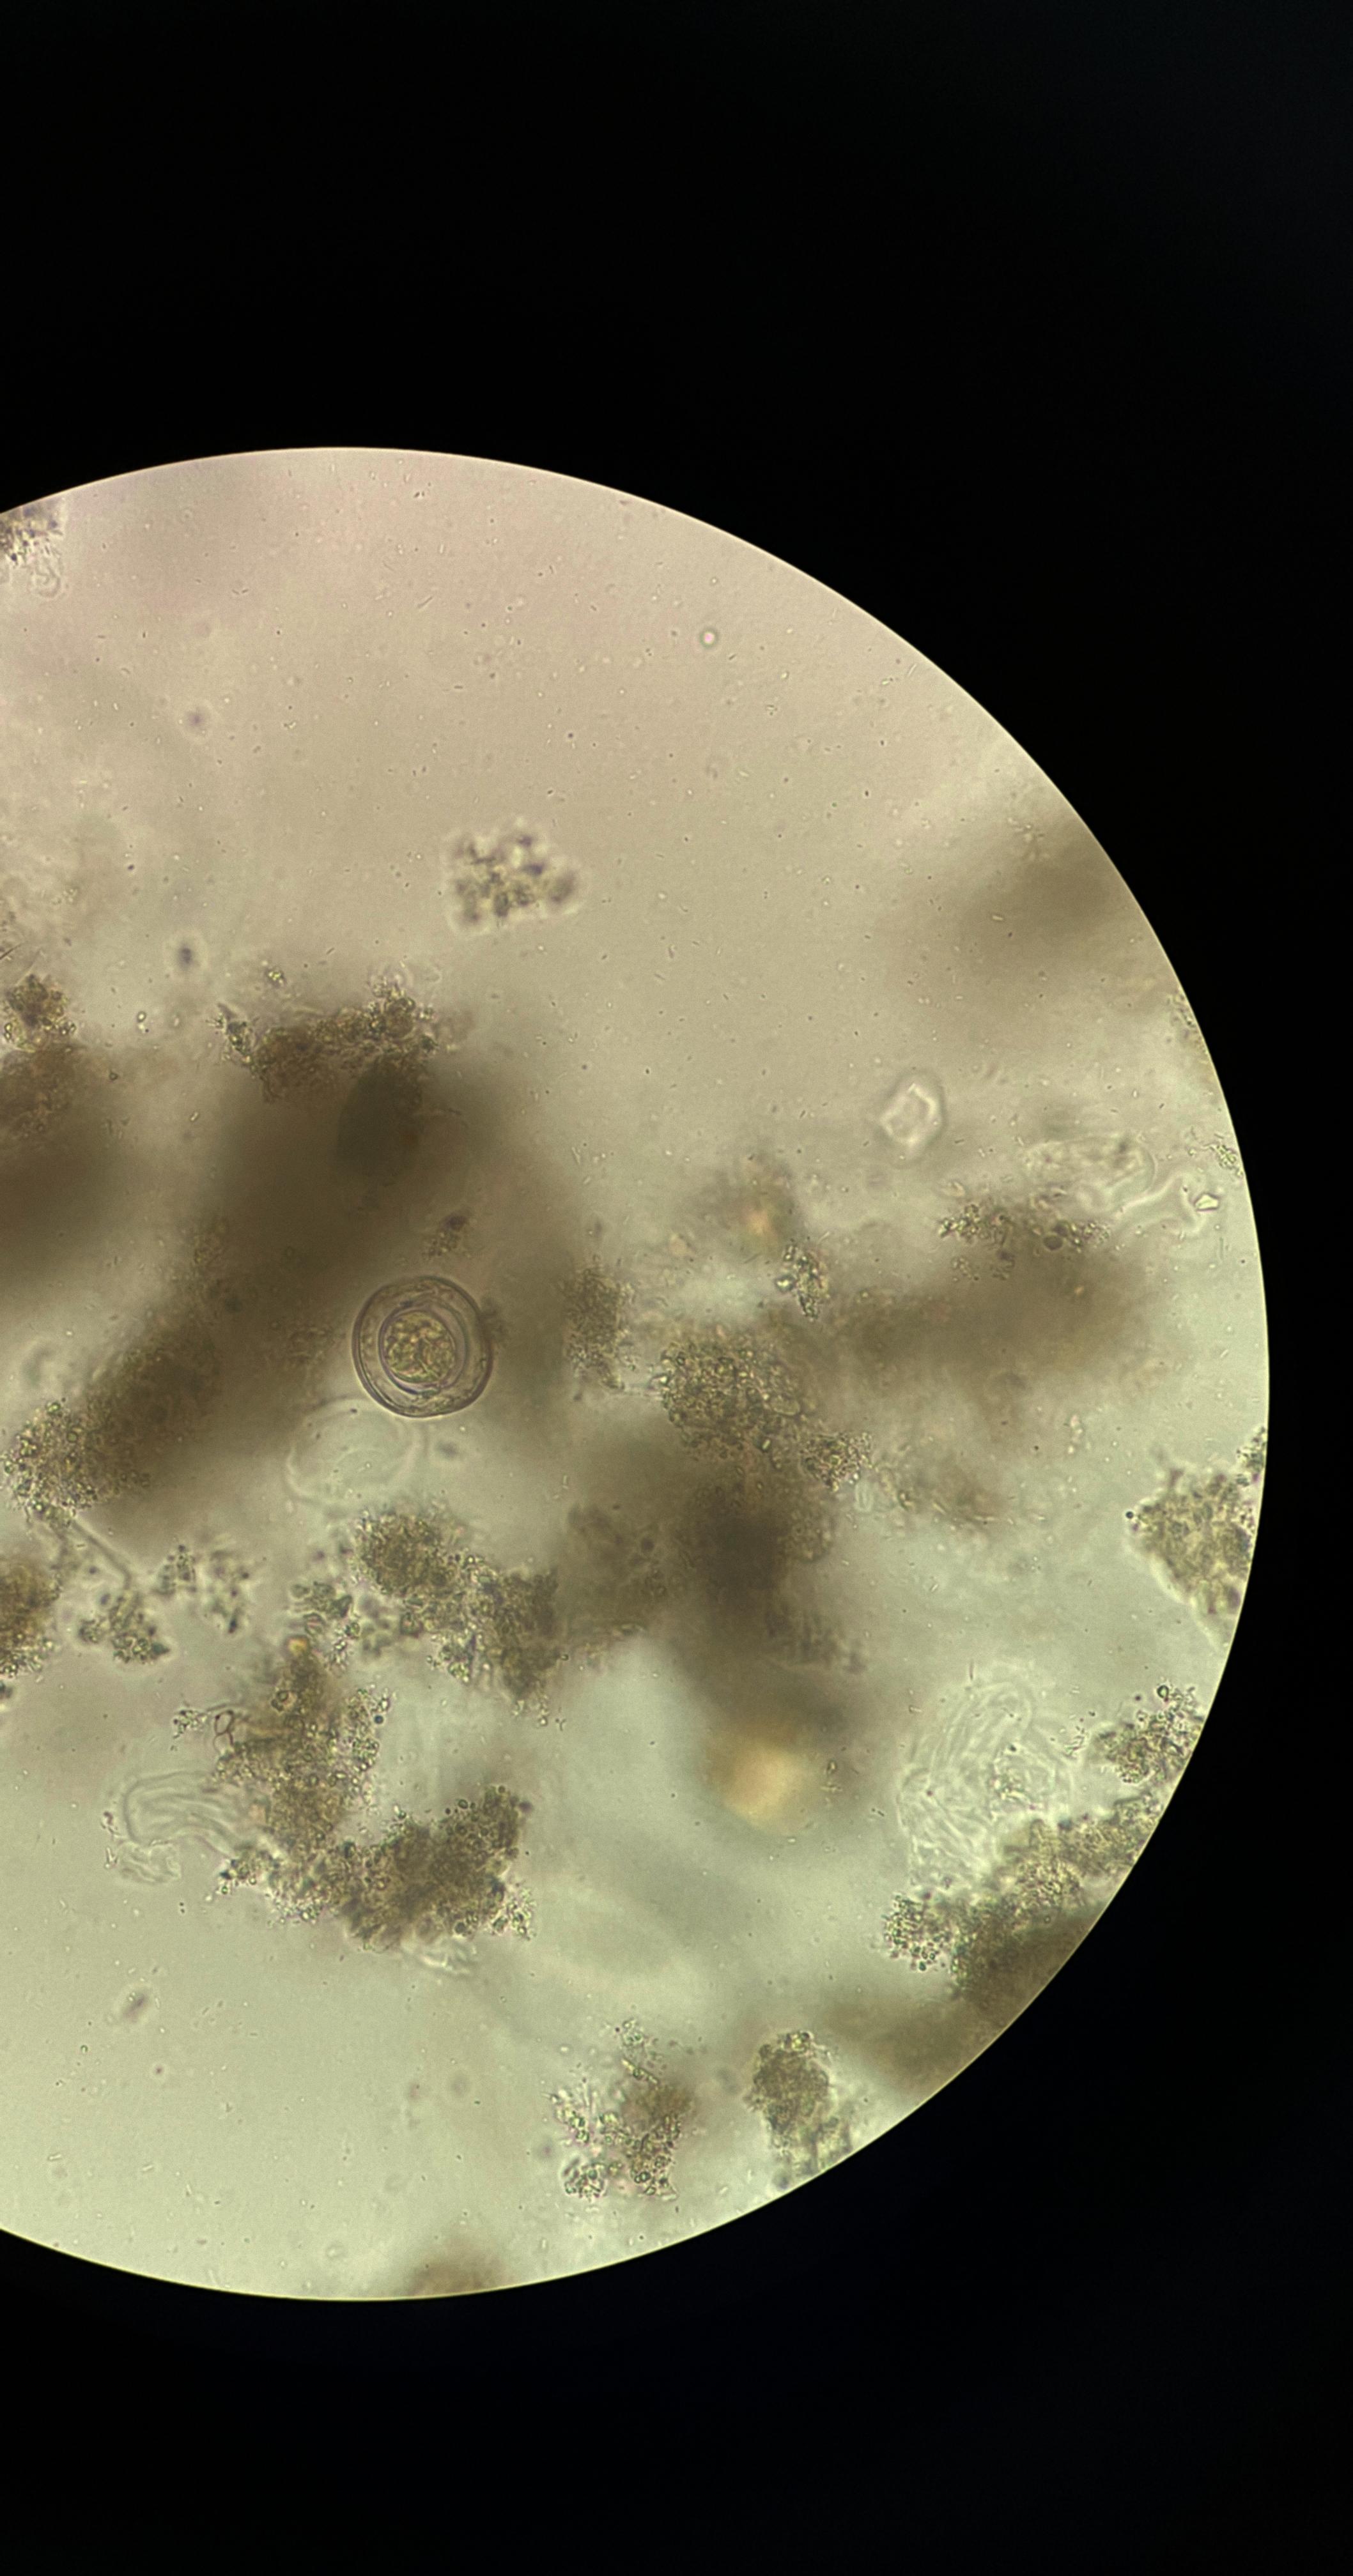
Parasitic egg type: Hymenolepis nana